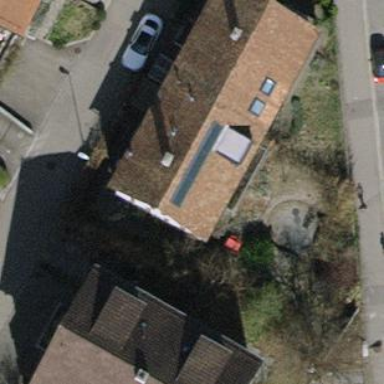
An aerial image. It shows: Building with tile roof.